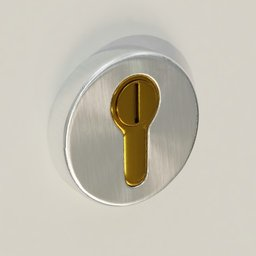
Label: mechanical